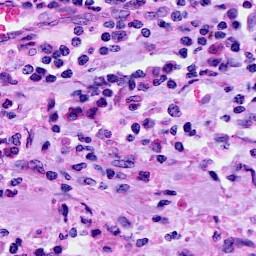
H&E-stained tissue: Cervix